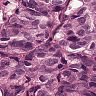
Metastatic tissue present: yes